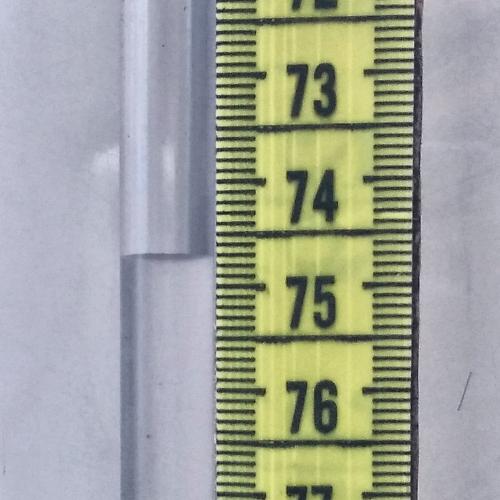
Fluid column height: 74.7 cm